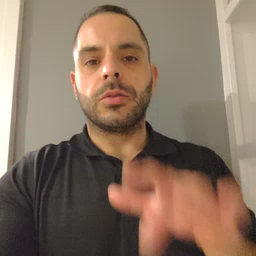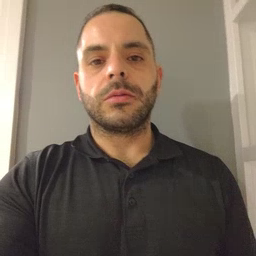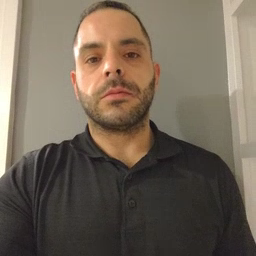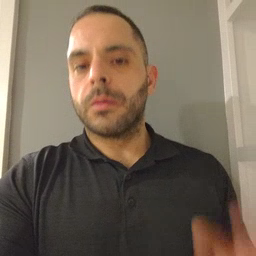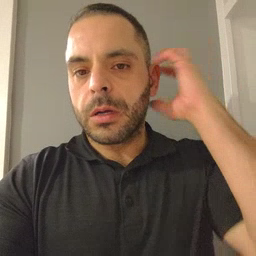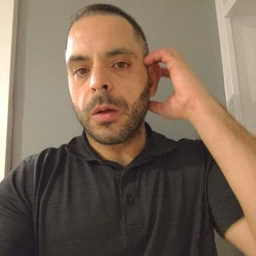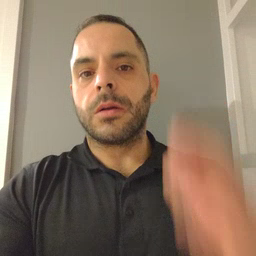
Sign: radio